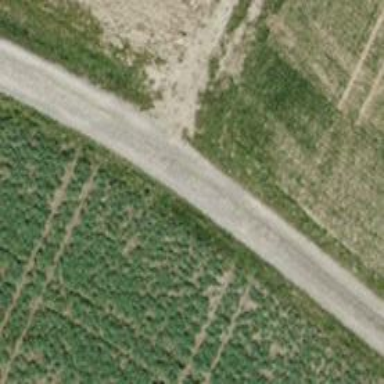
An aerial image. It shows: Grass track road with grade 5 tracktype.